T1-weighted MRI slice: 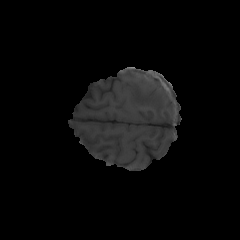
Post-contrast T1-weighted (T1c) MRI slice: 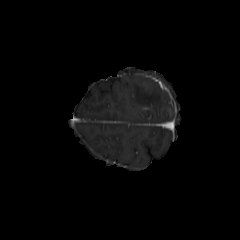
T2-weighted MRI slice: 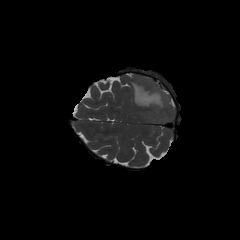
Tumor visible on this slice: yes